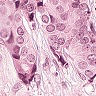
Metastatic tissue present: yes